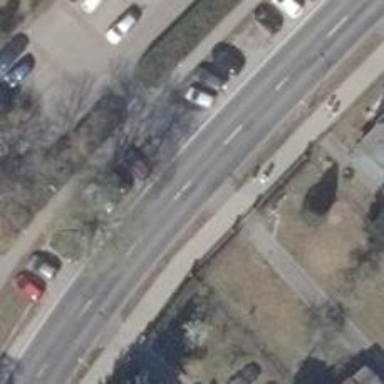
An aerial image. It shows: Footway.